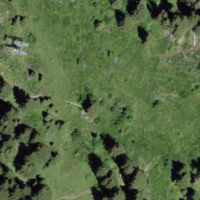
EUNIS habitat code: 23
Species observed at this site:
Phyteuma orbiculare